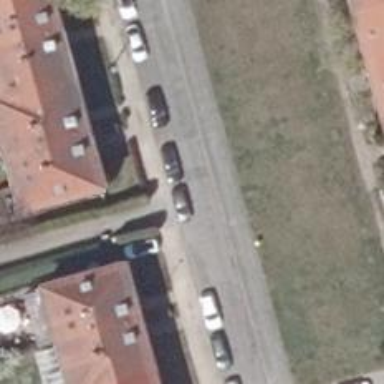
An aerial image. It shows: Residential road with asphalt surface. Both sides have sidewalks.